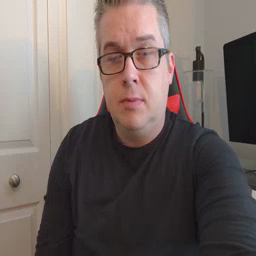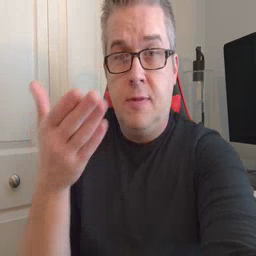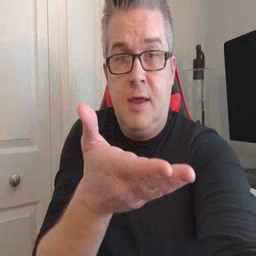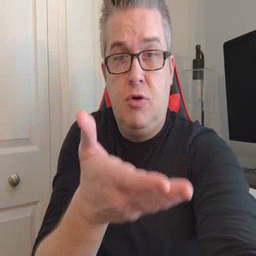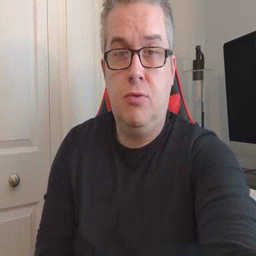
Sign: there